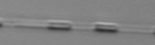
Label: Pseudo-nitzschia